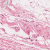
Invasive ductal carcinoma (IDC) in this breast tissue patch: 0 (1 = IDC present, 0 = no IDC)